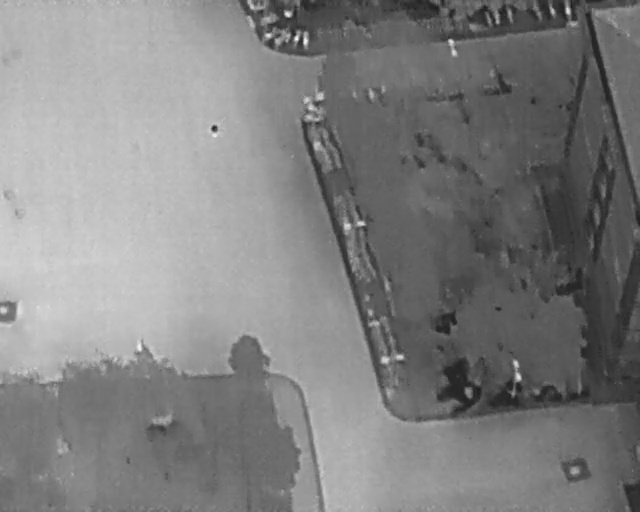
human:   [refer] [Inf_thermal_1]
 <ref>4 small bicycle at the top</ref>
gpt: <box>[[46, 6, 49, 8, 2], [44, 6, 47, 8, 17], [42, 6, 45, 8, 18], [41, 4, 42, 8, 139]]</box>